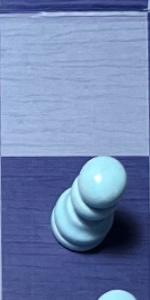
Label: Pawn_White